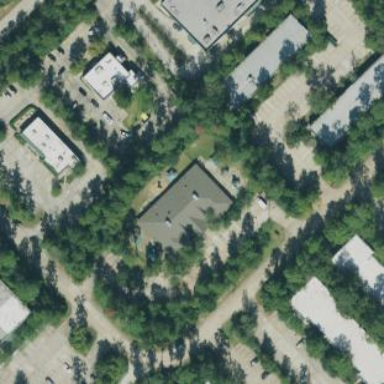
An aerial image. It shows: Building.